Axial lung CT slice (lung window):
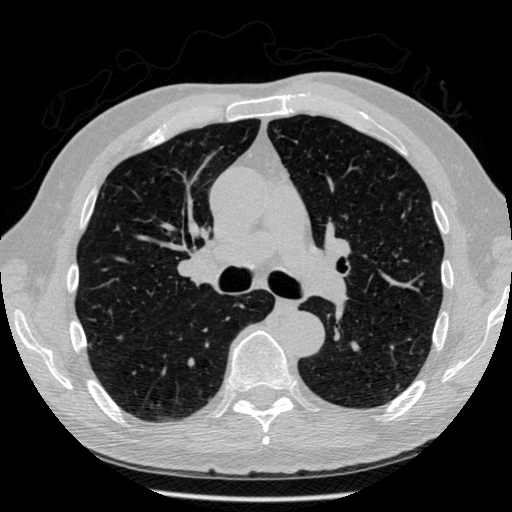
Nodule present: no